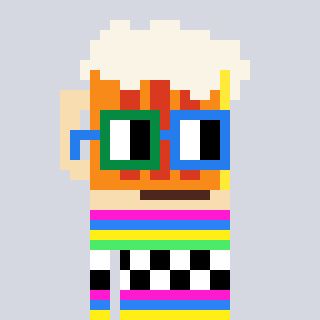
a pixel art character with square green and blue glasses, a beer-shaped head and a green-colored body on a cool background